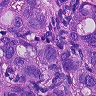
Metastatic tissue present: yes